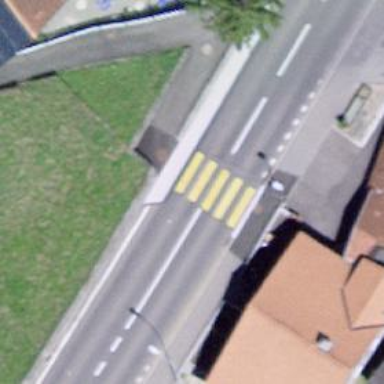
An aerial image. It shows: Uncontrolled zebra crossing on the road.